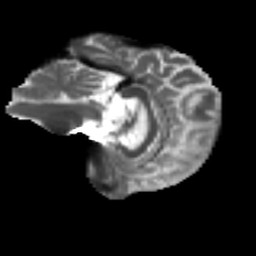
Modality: T2w
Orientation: sagittal
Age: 59
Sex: female
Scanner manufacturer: ge
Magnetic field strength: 3 T
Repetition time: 7.8 s
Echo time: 0.0606 s